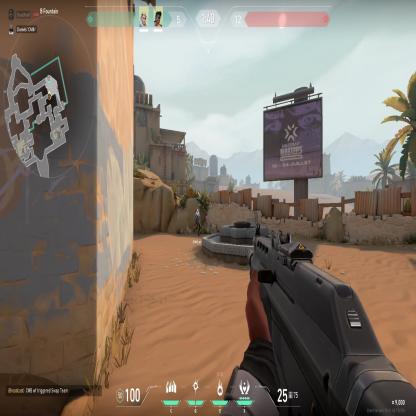
Label: teammate